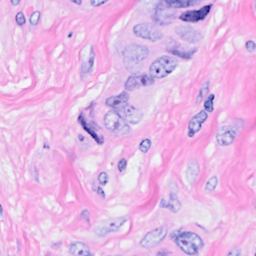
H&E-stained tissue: Breast